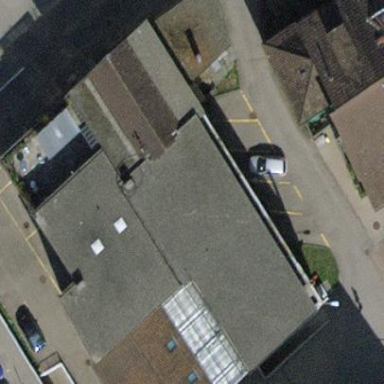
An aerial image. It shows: School building with school amenities.